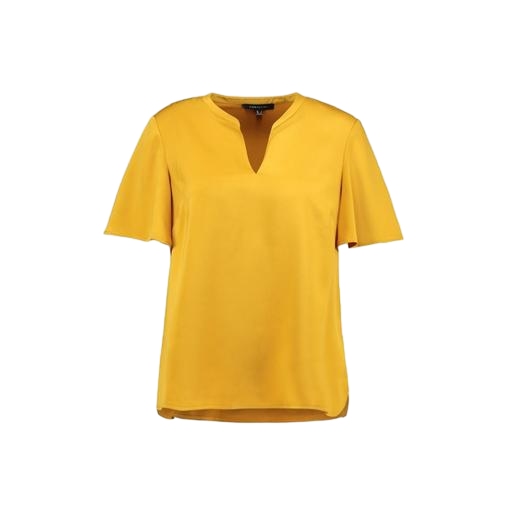
yellow flutter-sleeve top only macy, short-sleeve top only macy, yellow short sleeved shirt, white background